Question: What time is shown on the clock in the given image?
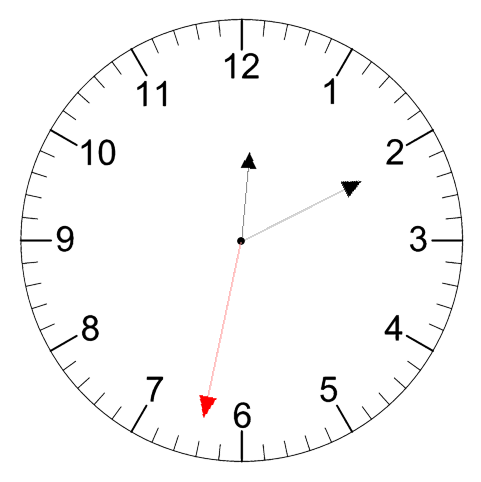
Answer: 12:10:32